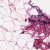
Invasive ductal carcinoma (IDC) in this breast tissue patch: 0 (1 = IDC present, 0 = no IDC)